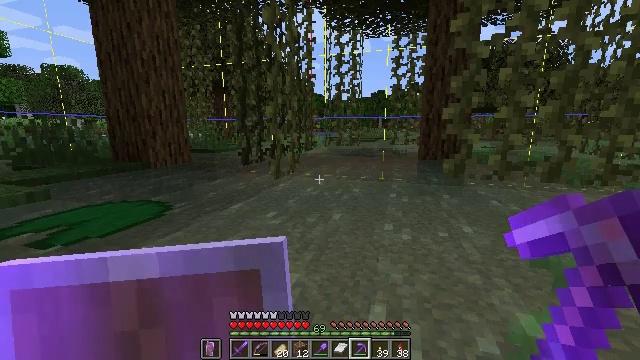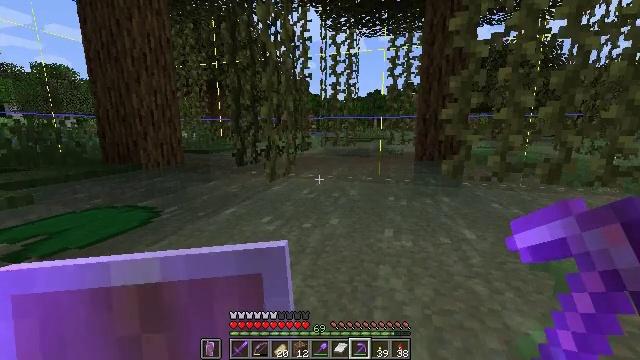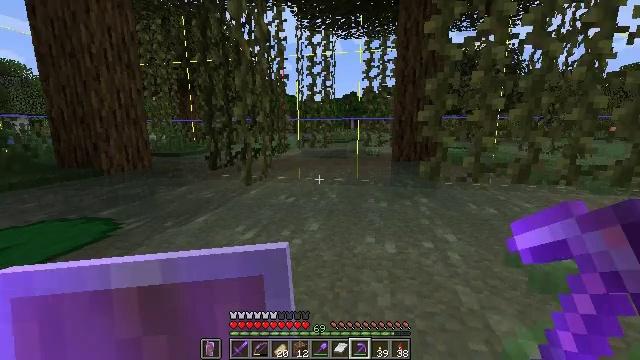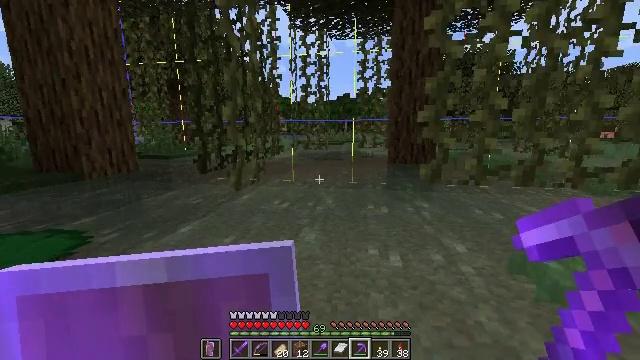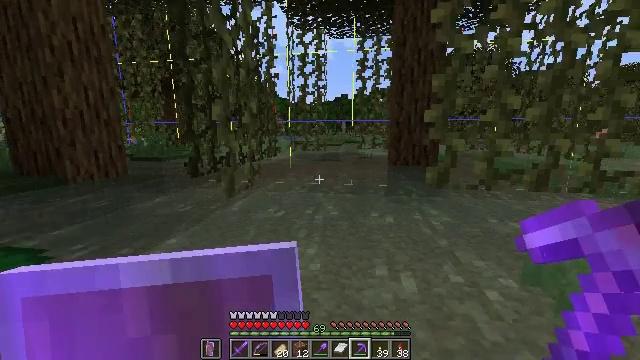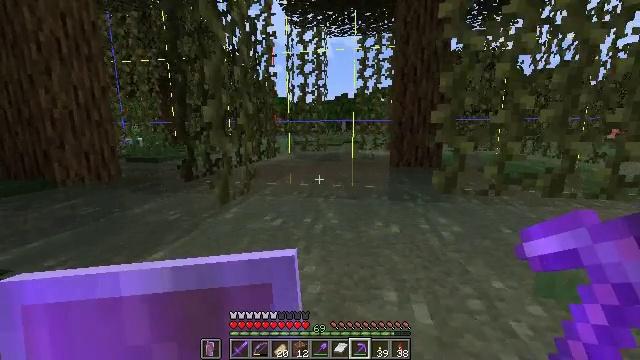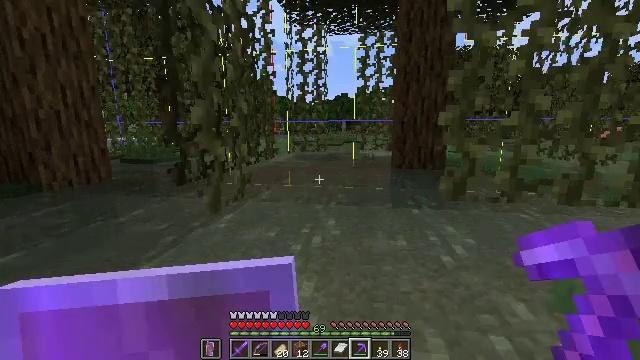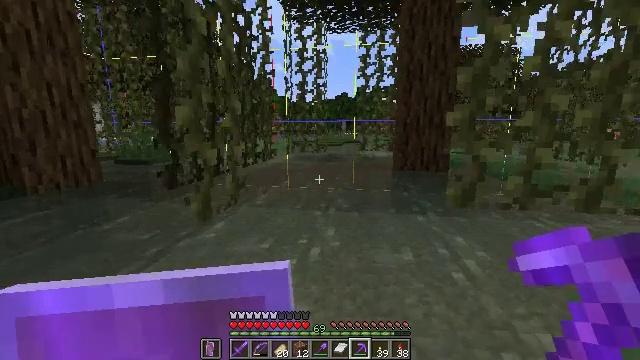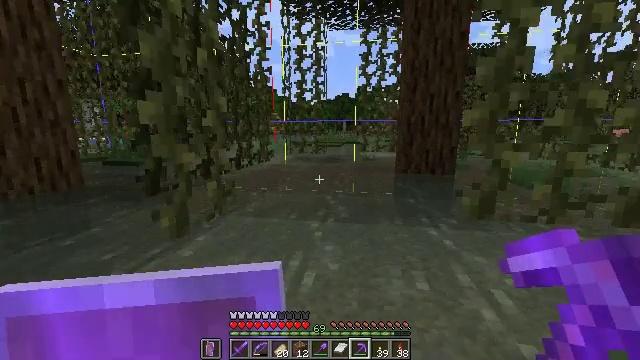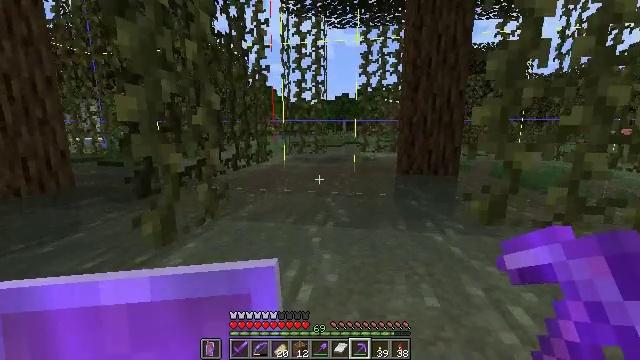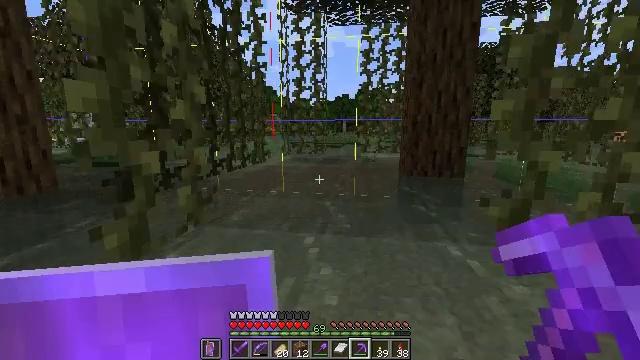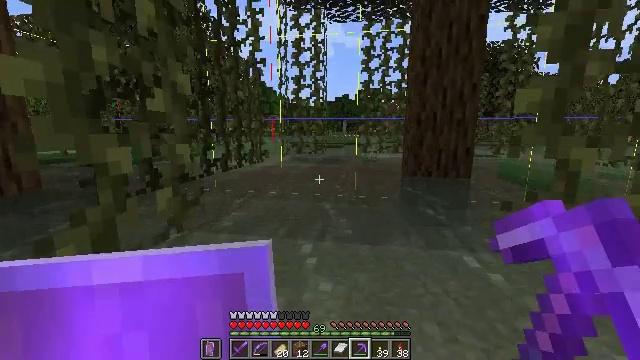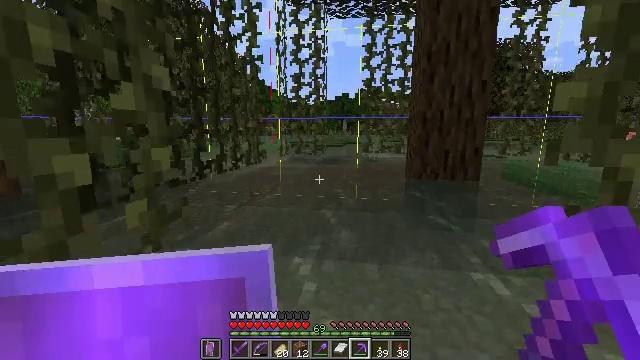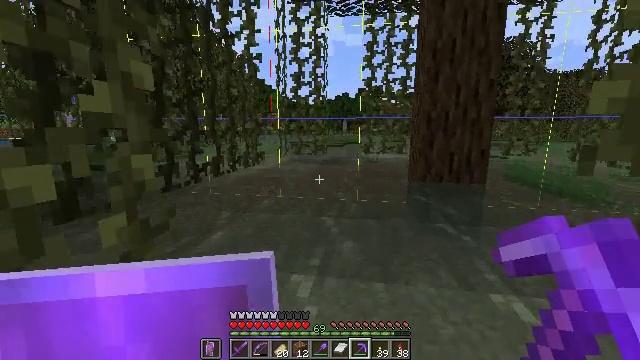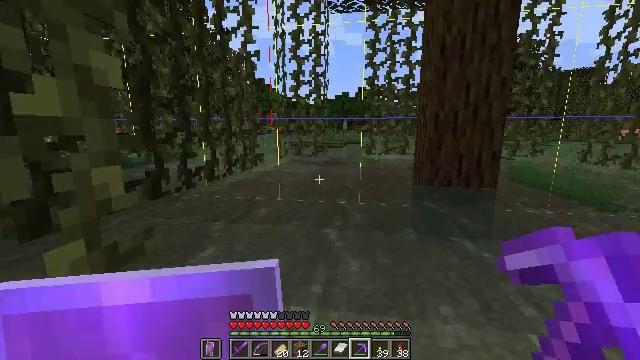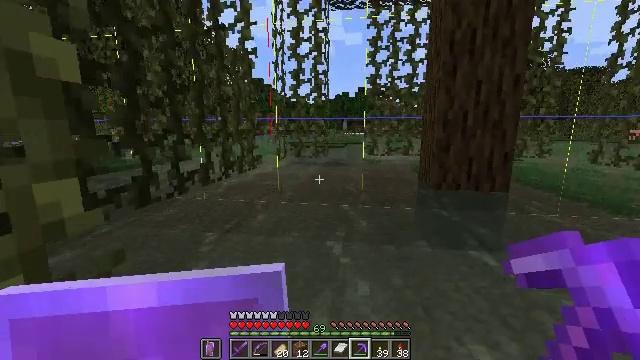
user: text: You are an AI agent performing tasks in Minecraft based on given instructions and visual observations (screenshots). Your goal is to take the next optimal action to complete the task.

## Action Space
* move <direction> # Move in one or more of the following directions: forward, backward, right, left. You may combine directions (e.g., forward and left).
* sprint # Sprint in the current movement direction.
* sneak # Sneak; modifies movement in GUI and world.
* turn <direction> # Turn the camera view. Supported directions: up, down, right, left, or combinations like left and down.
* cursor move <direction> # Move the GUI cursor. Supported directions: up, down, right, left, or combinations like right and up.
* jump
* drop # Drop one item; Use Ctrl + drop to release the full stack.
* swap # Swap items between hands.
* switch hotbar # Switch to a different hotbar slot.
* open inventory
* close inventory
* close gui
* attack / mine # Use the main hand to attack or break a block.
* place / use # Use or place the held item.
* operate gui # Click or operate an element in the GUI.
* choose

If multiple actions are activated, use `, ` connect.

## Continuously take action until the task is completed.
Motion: motion action
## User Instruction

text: craft item air
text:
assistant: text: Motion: move forward
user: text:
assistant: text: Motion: move forward, turn right
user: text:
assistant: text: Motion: move forward, turn right
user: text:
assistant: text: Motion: move forward
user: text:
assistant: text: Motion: move forward
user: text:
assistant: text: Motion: move forward
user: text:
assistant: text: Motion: move forward
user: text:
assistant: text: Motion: move forward, sprint
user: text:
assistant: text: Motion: move forward, sprint
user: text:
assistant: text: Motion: move forward, sprint
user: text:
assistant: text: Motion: move forward, sprint
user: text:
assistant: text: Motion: move forward, sprint
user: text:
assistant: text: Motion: move forward, sprint
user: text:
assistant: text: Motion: move forward, sprint
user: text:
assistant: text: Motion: move forward, sprint
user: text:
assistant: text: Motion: move forward, sprint
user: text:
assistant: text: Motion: move forward, sprint
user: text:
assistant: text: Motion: move forward, sprint
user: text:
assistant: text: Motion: move forward, sprint
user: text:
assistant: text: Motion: move forward, sprint
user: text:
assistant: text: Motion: move forward, sprint
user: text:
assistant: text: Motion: move forward, sprint
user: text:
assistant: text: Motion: move forward, sprint
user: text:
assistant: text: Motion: move forward, sprint
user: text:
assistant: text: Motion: move forward, sprint
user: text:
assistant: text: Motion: move forward, sprint
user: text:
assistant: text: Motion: move forward, sprint
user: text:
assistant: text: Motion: move forward, sprint
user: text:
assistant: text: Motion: move forward, sprint
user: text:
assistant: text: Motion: move forward, sprint